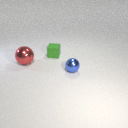
large red metal sphere to the left of small green rubber cube